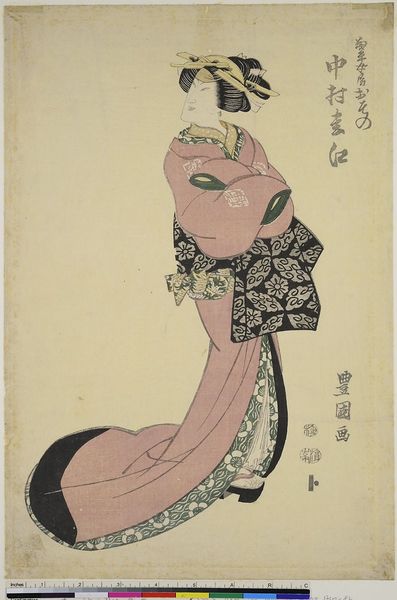
Künstler: Utagawa Toyokuni I
Standort: Hamburg
Institution: Museum für Kunst und Gewerbe Hamburg
Schlagwörter: gemälde, umhang, frau, frisur, haar, kleid, schwarz, zeichnung, blüten, rot, mode, muster, gewand, gold, mantel, schärpe, holzschnitt, japan, schrift, van gogh, jugendstil, floral, japonismus, schriftzeichen, blumenmuster, asien, geisha, druckgraphik, druckgrafik, china, zeit, schauspieler, farbholzschnitt, schauspielerin, maßstab, farbpalette, kimono, asia, kabuki, edo, reproduktionen, asiatisc, druckerzeugnisse, onnagatae